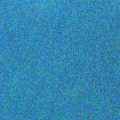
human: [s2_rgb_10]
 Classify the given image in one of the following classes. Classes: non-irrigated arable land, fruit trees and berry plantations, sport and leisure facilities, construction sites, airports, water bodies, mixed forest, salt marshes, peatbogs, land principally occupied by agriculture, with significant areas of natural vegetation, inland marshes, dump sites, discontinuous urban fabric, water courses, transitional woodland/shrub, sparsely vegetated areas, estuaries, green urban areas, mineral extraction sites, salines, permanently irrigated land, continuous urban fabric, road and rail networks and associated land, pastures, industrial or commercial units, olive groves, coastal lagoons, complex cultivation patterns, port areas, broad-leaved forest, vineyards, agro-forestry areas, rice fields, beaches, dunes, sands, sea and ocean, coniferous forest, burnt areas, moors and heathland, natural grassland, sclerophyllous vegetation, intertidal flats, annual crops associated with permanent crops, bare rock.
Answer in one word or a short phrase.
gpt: sea and ocean